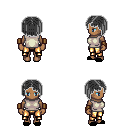
a pixel art fantasy rpg character, female body template, human, dark skin, white sleeveless shirt, gold greaves, gray pageboy hairstyle, leather bracers, black slippers, four views (front, back, left, right), 2x2 character sprite sheet, small pixel art, hard edges, no anti-aliasing